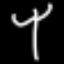
Label: fork